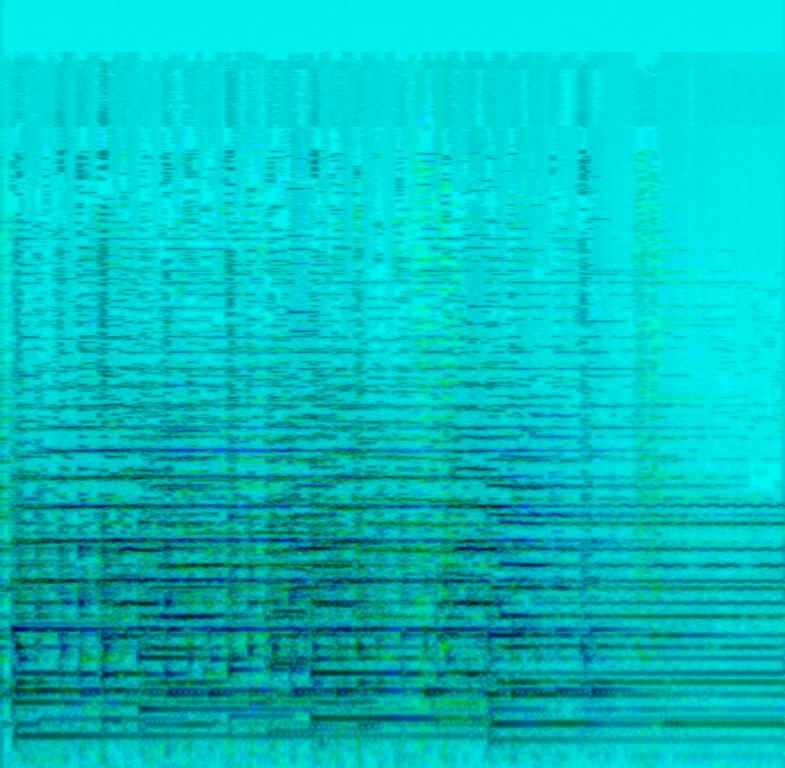
This is an indie folk music piece. There is a melancholic melody being played by the banjo and the trombone, then they both stop and the organ can be heard holding a note. The atmosphere is sentimental. This piece could be used in the soundtrack of a drama, especially during the scenes where people are mourning the loss of a character.